Field crop: maize
Growth stage: 1
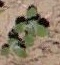
Species: chenopodium